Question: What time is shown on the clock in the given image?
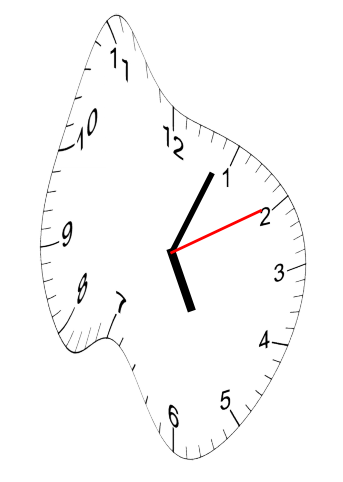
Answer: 05:04:10